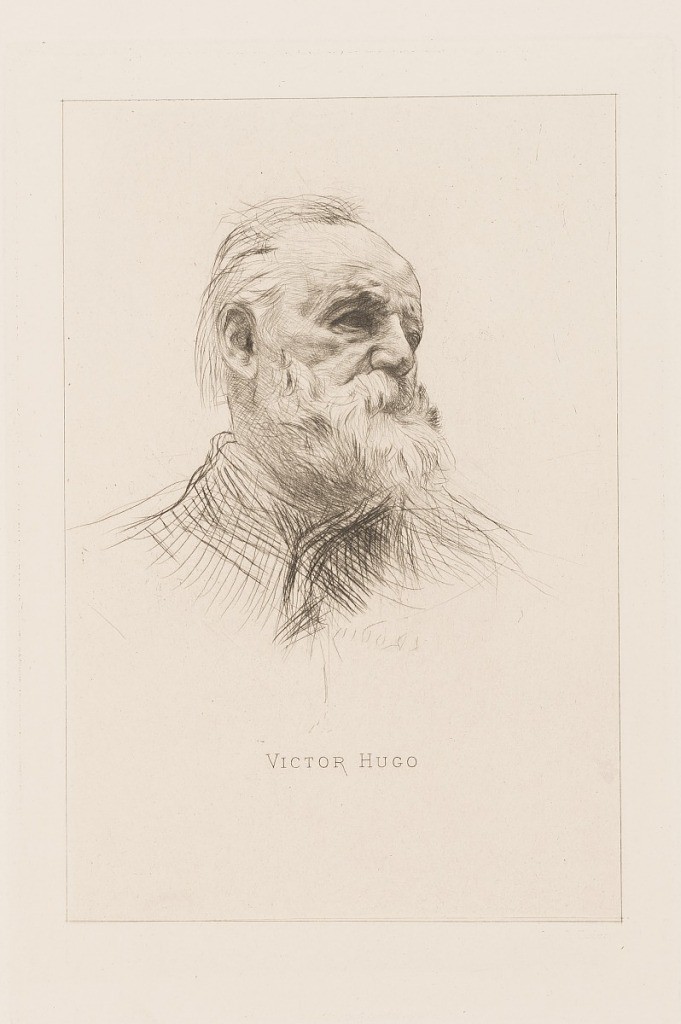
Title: Portrait of Victor Hugo
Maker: Auguste Rodin, 1840 – 1917
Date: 1885
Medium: Drypoint, ruled border in drypoint on white wove paper
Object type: Print
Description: Vertical format; a portrait of the writer in old age; the head is turned toward the right, three-quarter view. (EMB '52)